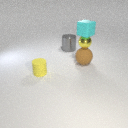
small cyan rubber cube above large brown rubber sphere